Question:
I thought this would be simple, but I can't see how to tell WCF to log message bodies. I have:
'''
<system.diagnostics>
<sources>
<source name="System.ServiceModel" switchValue="Verbose">
<listeners>
<add type="System.Diagnostics.DefaultTraceListener" name="Default">
<filter type="" />
</add>
<add type="Microsoft.Practices.EnterpriseLibrary.Logging.TraceListeners.EntLibLoggingProxyTraceListener,Microsoft.Practices.EnterpriseLibrary.Logging"
name="traceListener">
<filter type="" />
</add>
</listeners>
</source>
</sources>
</system.diagnostics>
<system.serviceModel>
<diagnostics>
<messageLogging logEntireMessage="true" logMalformedMessages="true"
logMessagesAtServiceLevel="true" logMessagesAtTransportLevel="false" />
</diagnostics>
...etc..,
...etc...
</system.Model>
<loggingConfiguration name="" tracingEnabled="true" defaultCategory="General">
<listeners>
<add fileName="_trace-xml.log"
listenerDataType="Microsoft.Practices.EnterpriseLibrary.Logging.Configuration.XmlTraceListenerData,Microsoft.Practices.EnterpriseLibrary.Logging"
traceOutputOptions="None"
type="Microsoft.Practices.EnterpriseLibrary.Logging.TraceListeners.XmlTraceListener,Microsoft.Practices.EnterpriseLibrary.Logging"
name="XML Trace Listener" />
...etc... other listeners
</listeners>
...etc...
</loggingConfiguration>
'''
But all I get logged is stuff about the message, not the message body. What do I need to change to log message content?
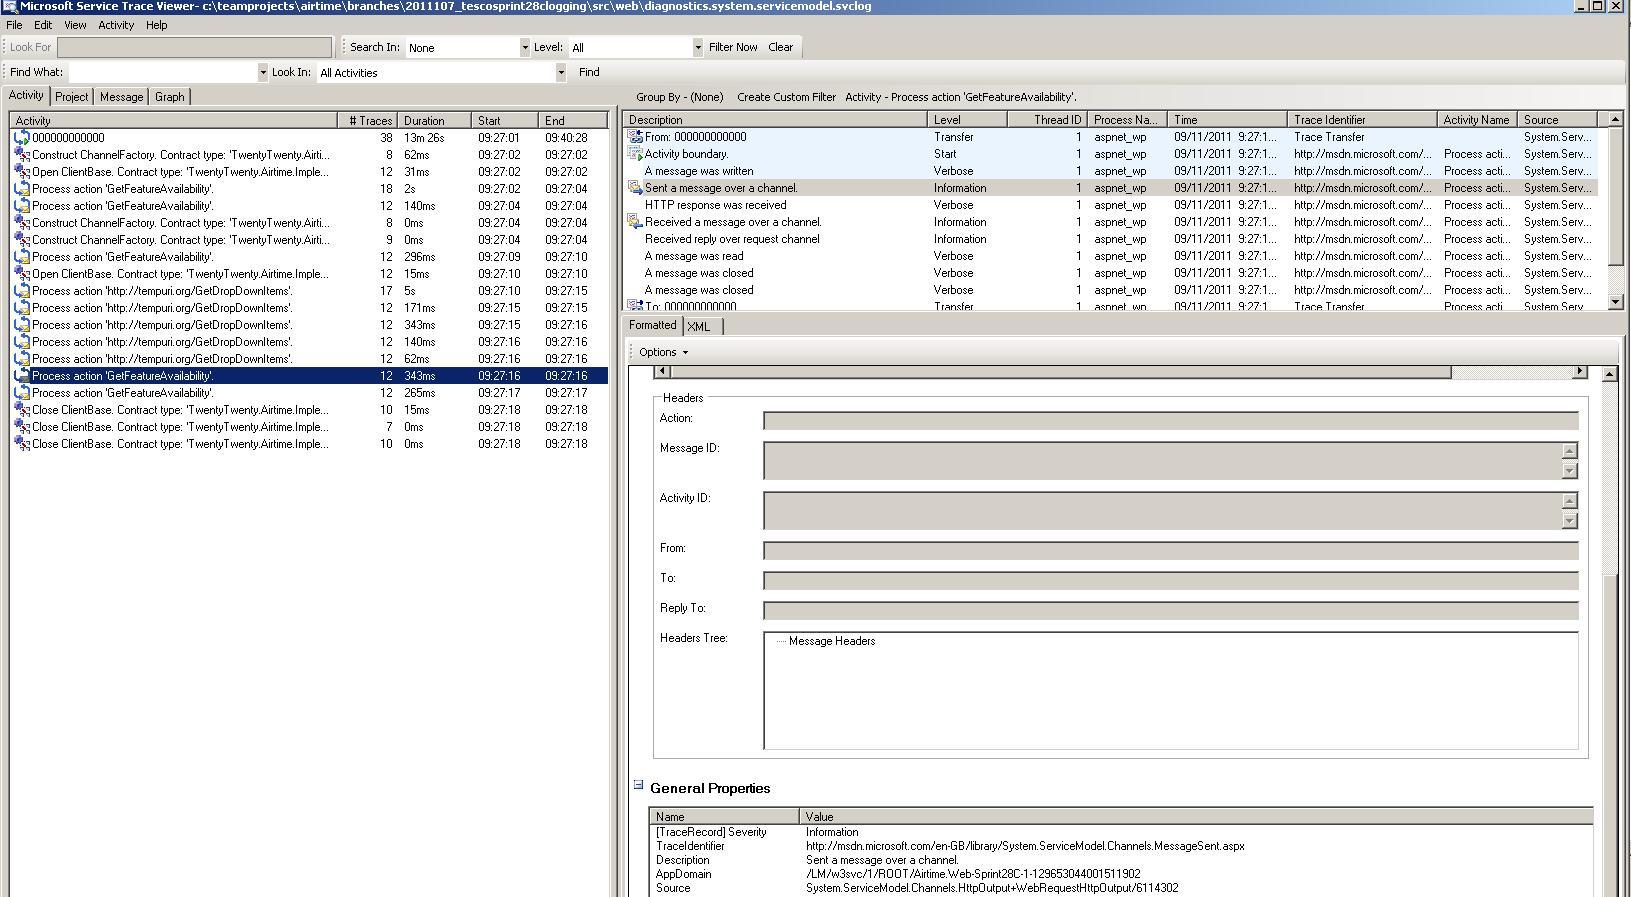
Answer: If you need message bodies, you'll have to capture them yourself, programatically. Use a service behavior to install a message inspector and capture messages inside your implementation of IDispatchMessageInspector or IClientMessageInspector.